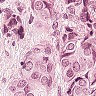
Metastatic tissue present: yes